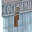
Label: 1